Interaction volume radius: 5 \u00c5
Interaction volume height: 10 \u00c5
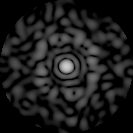
Disorder parameter: 0.8111